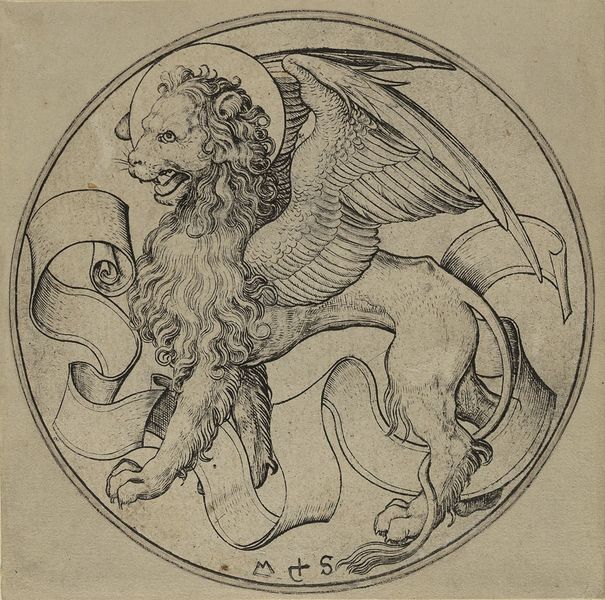
Titel: Markuslöwe
Künstler: Martin Schongauer
Standort: Hamburg
Institution: Museum für Kunst und Gewerbe Hamburg
Schlagwörter: flügel, tiere, ornament, renaissance, kreis, schwanz, papier, grafik, graphik, banner, ornamente, fotografie, photographie, druckgraphik, druckgrafik, stich, heiligenschein, maul, löwe, kupferstich, markus, pranken, bandornament, tierornament, m und s, reproduktionen, druckerzeugnisse, ornamentstich, vorlageblätter, markuslöwe